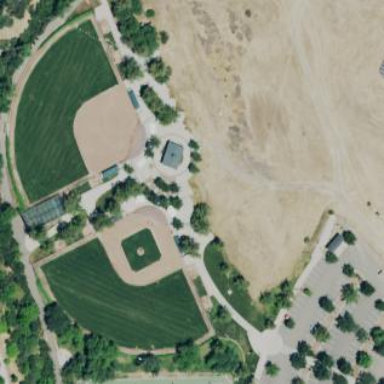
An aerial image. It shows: Baseball pitch for leisure land.